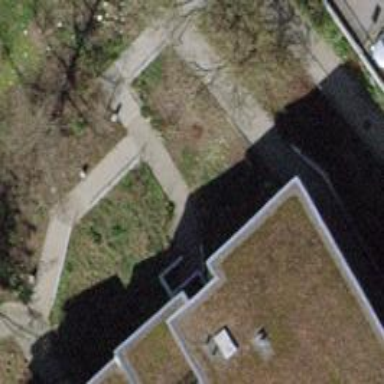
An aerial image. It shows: Set of steps made of paving stones.